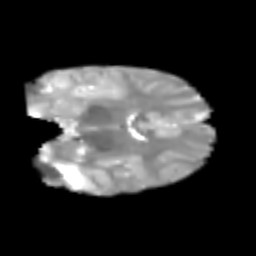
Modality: T2w
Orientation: coronal
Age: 6
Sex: female
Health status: healthy